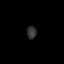
Tissue: lung
Cell type: Endothelial cells
Senescence score: 0.6723
Nuclear area (px): 121
Mean DAPI intensity: 51.05